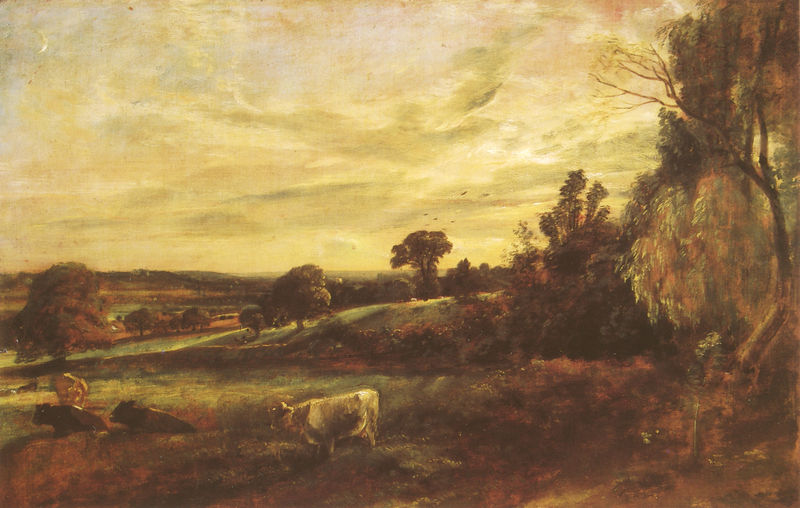
Titel: Summer Evening
Künstler: John Constable
Standort: London
Institution: Victoria & Albert Museum
Schlagwörter: baum, blau, blätter, dunkel, gemälde, himmel, laub, rubens, schatten, vogel, weiß, wolken, bäume, fluss, gelb, grün, landschaft, ocker, äste, abend, bewegung, braun, grau, hell, licht, orange, gras, haus, rot, tier, tiere, weg, wiese, wolke, beige, malerei, mensch, stehen, bild, öl, ast, baumstamm, birke, dämmerung, ebene, erde, feld, felder, horizont, hügel, kühe, natur, sonnenaufgang, stamm, strauch, vieh, vögel, weide, weite, wind, zweige, busch, büsche, sonne, wiesen, boden, stehend, england, rechts, wald, fliegen, ruhe, liegen, farben, hang, abendsonne, sonnenuntergang, grasen, herde, kuh, rind, linien, herbst, idylle, ölgemälde, constable, blue, oil, red, white, black, country, dark, gray, green, painting, sitting, wall, yellow, flowers, picture, pink, brown, stimmung, liegend, baumkronen, gründ, menschenleer, rousseau, mond, rinder, weiden, heide, schwarm, flora, senkrecht, landschaftsbild, natu, cloud, clouds, sky, stone, tree, field, hills, landscape, mountain, nature, sea, water, fauna, horizon, sun, trees, stimmungsbild, fernsicht, euter, kuhstück, milchvieh, autumn, evening, grass, light, peaceful, pine, bushes, dusk, road, drawing, ochse, stier, hirte, äsen, shadow, animals, bird, sketch, birds, fall, trauerweide, meadow, pasture, outside, rural, day, heidekraut, leaves, pastoral, trunk, kuhherde, gestaltung, walls, proportion, komplementärfarben, moon, ruhr, linde, animal, angelus, wolk, bush, cattle, cow, cows, farm, branches, brush, horizonz, fields, sunset, bull, lying, resting, genre, dawn, sunrise, grazing, shephard, land, willow, heller himmel, branch, plain, standing, bucolic, wolcke, photograph, reclining, herbststimmung, countryside, windy, cream, renoirfarben, rouessaurous, en, warm, villag, ox, painterly, yelow, grassland, grace, ocre, colourfull, reddish, white cow, kphe, gracing, susnet, hedges, cows in a field, cows in a meadow, cows in a meadow with trees, lighted sky, black cows, walled, faraway lanf\d, ehorizon, terraine